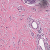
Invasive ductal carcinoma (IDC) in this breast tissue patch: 0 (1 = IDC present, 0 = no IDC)